Field crop: maize
Growth stage: 1
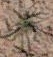
Species: salsola